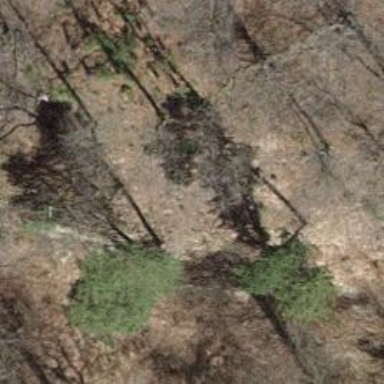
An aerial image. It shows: Natural cliff.